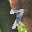
Label: 7